【题型】填空题　【知识点】平面几何　【难度】easy
如图，已知 $\odot O$ 与 $\odot M$ 相交于 $A$、$B$ 两点，$\odot O$ 的半径长为 $2$，$\odot M$ 的半径长为 $3$，如果 $\odot O$ 的圆心在 $\odot M$ 上，那么公共弦 $AB$ 的长为 \underline{\ \ \ \ \ \ }。

\vspace{1em}
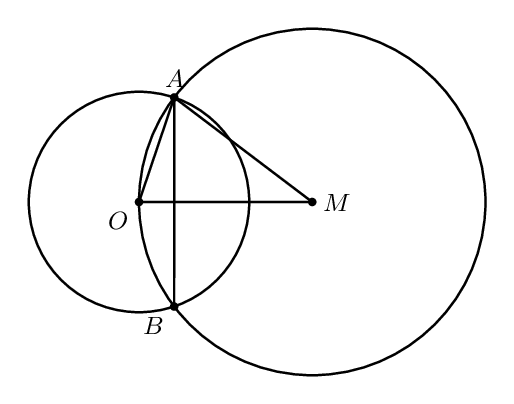
【解答】
【答案】 $\boldsymbol{\frac{8\sqrt{2}}{3}}$

\vspace{1em}
【详解】

解：延长 $OM$ 交 $\odot M$ 于点 $N$，连接 $AN$、$BM$、$OB$，则 $ON$ 为 $\odot M$ 的直径。

$\therefore \angle OAN = 90^\circ$，$ON = 6$，
$\therefore AN = \sqrt{ON^2 - OA^2} = \sqrt{6^2 - 2^2} = 4\sqrt{2}.
$

$\because OA = OB$，$AM = BM$，

$\therefore OM$ 垂直平分 $AB$，
$\therefore AC = BC = \frac{1}{2}AB.$

在 $\text{Rt}\triangle AON$ 中，$S_{\triangle AON} = \frac{1}{2}AC \cdot ON = \frac{1}{2}AO \cdot AN$，
$\therefore AC = \frac{AO \cdot AN}{ON} = \frac{2 \times 4\sqrt{2}}{6} = \frac{4\sqrt{2}}{3},$
$
\therefore AB = 2AC = \frac{8\sqrt{2}}{3}.$

故答案为：$\boldsymbol{\frac{8\sqrt{2}}{3}}$。

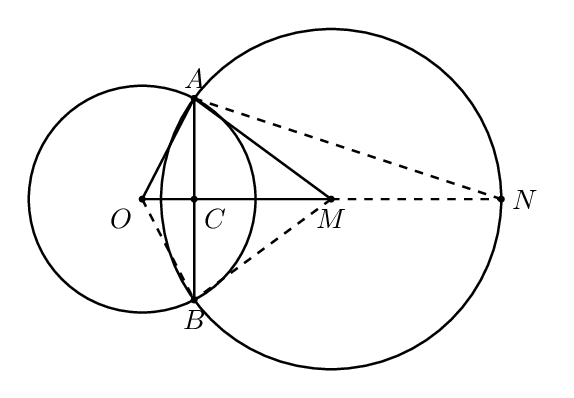